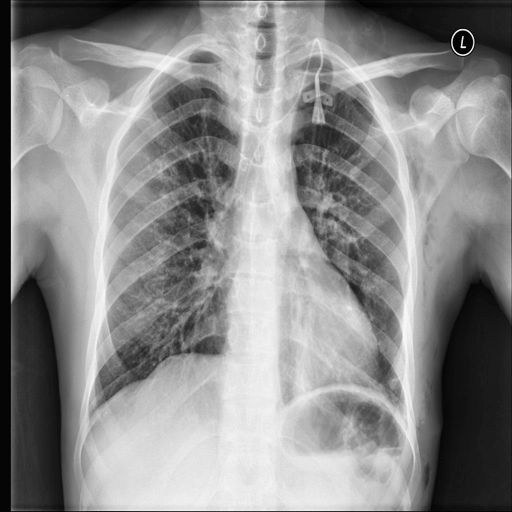
Finding: NORMAL